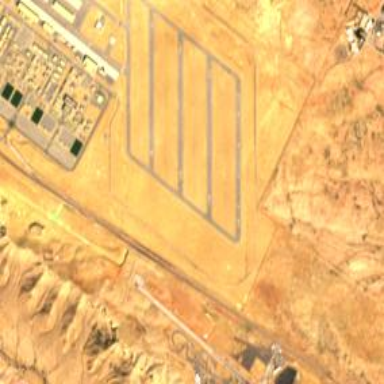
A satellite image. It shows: Military airfield located within larger aerodrome area.